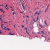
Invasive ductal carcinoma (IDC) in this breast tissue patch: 0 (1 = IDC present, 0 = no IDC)